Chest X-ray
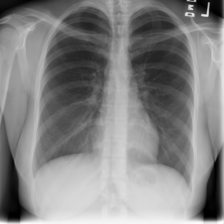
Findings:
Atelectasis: negative
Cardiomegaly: negative
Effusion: negative
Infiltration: negative
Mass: negative
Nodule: negative
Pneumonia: negative
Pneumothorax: negative
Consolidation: negative
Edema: negative
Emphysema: negative
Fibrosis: negative
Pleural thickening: negative
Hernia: negative